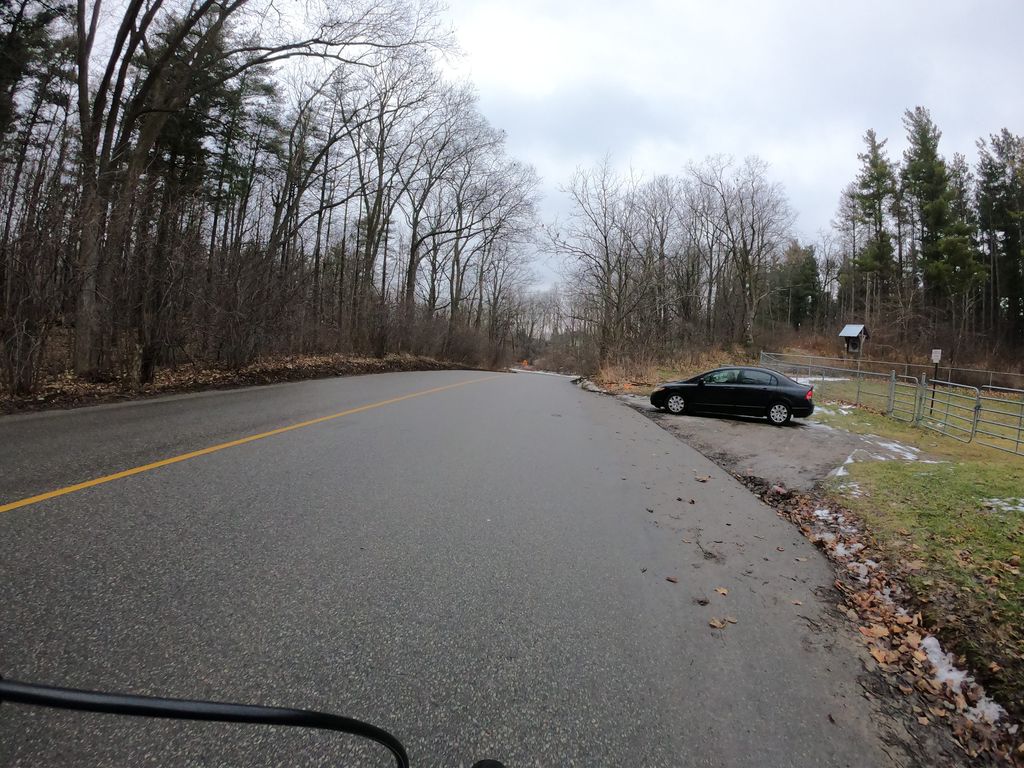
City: kitchener-waterloo